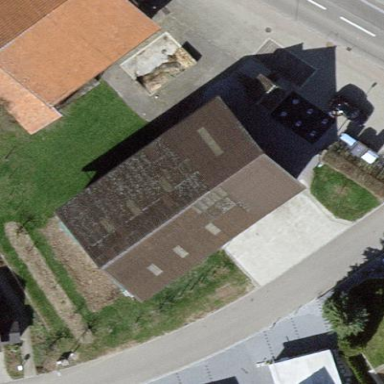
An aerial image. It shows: Rural barn.